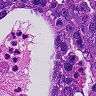
Metastatic tissue present: yes